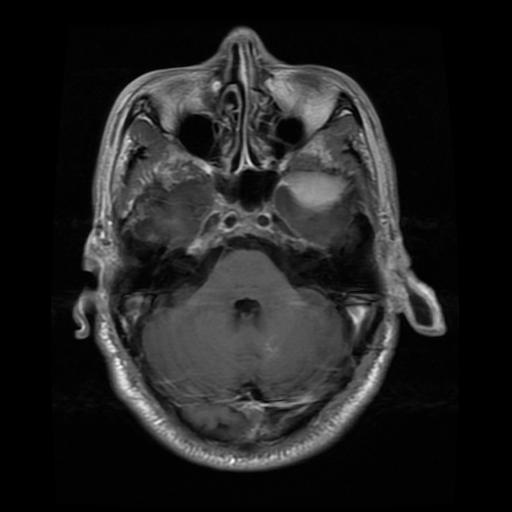
Label: meningioma